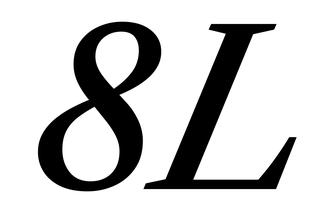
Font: LibreCaslonText-Italic_Medium_Italic